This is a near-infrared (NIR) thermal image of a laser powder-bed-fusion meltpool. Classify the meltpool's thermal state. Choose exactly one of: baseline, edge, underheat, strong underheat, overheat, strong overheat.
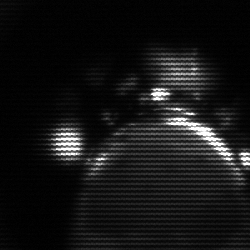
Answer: edge